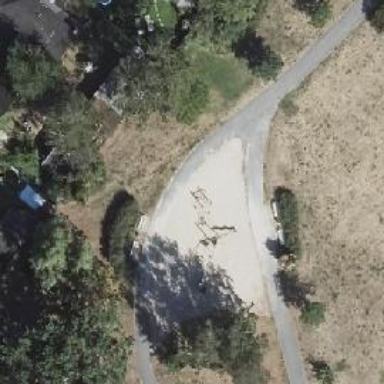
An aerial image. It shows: Playground area for leisure activities on the land.